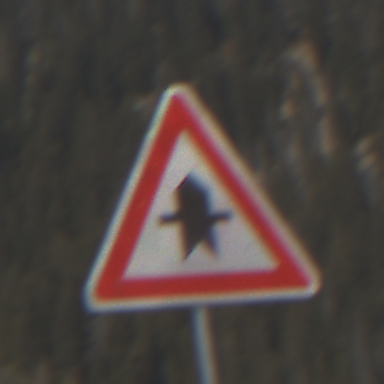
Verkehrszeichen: Vorfahrt
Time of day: Midday
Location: Outdoor (Nature)
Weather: PartlyCloudy
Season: NotSpecified
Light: Natural